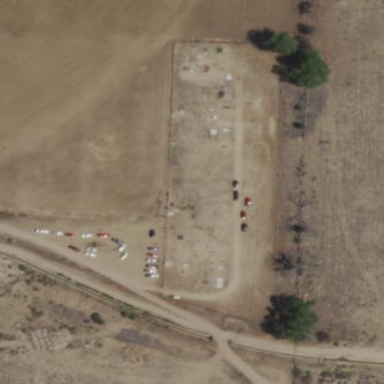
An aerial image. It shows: Cemetery.